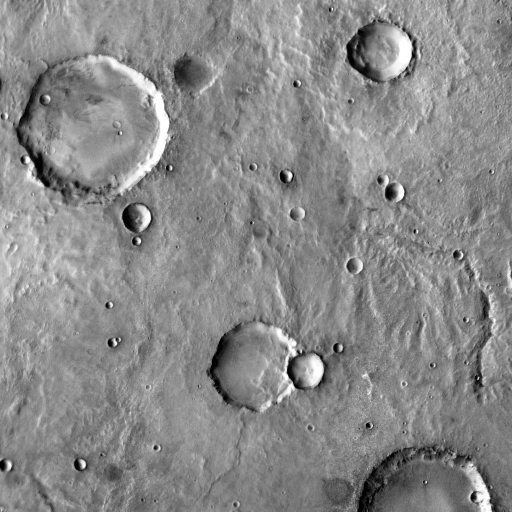
Crater classes present: Background, Other, Layered, Buried, Secondary